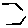
Label: hexagon